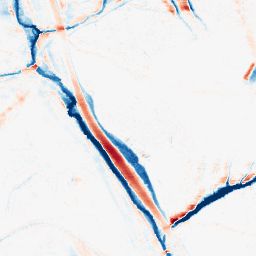
Category: morphological
Decomposition family: morphological_ellipse
Decomposition parameters: operation: average
width: 10
height: 20
Upsampling method: regularized
Upsampling parameters: scale: 2
lambda_reg: 0.01
Upsampling scale: 2